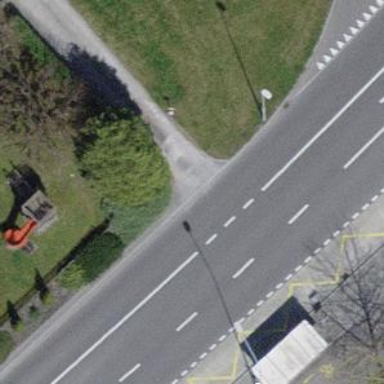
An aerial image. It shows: Bus stop with stop position for public transport.